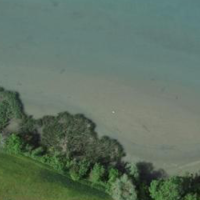
EUNIS habitat code: 15
Species observed at this site:
Phalacrocorax carbo
Troglodytes troglodytes
Equisetum telmateia